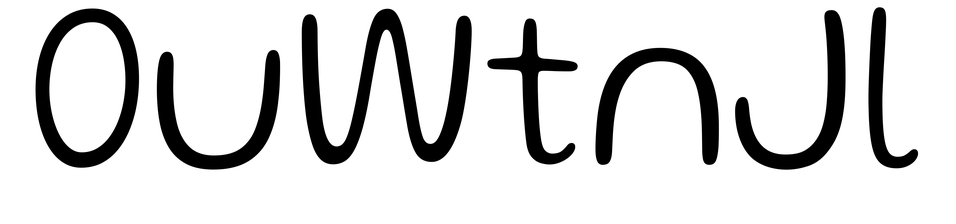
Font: Gluten_ExtraLight